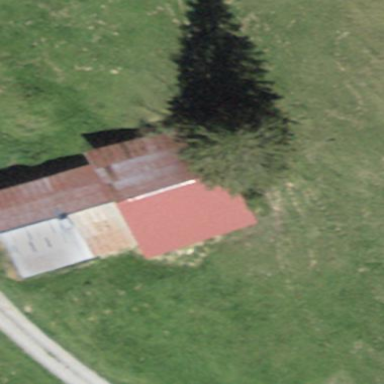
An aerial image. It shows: Farm auxiliary building.